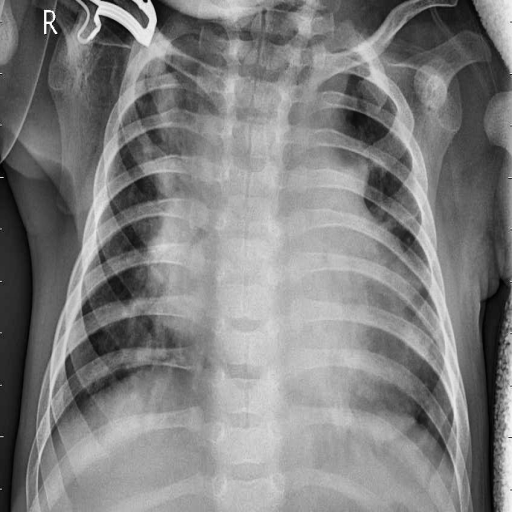
Finding: PNEUMONIA